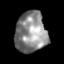
Tissue: skin
Cell type: Epithelial cells
Senescence score: 0.2444
Nuclear area (px): 1240
Mean DAPI intensity: 139.485